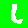
Digit: 6